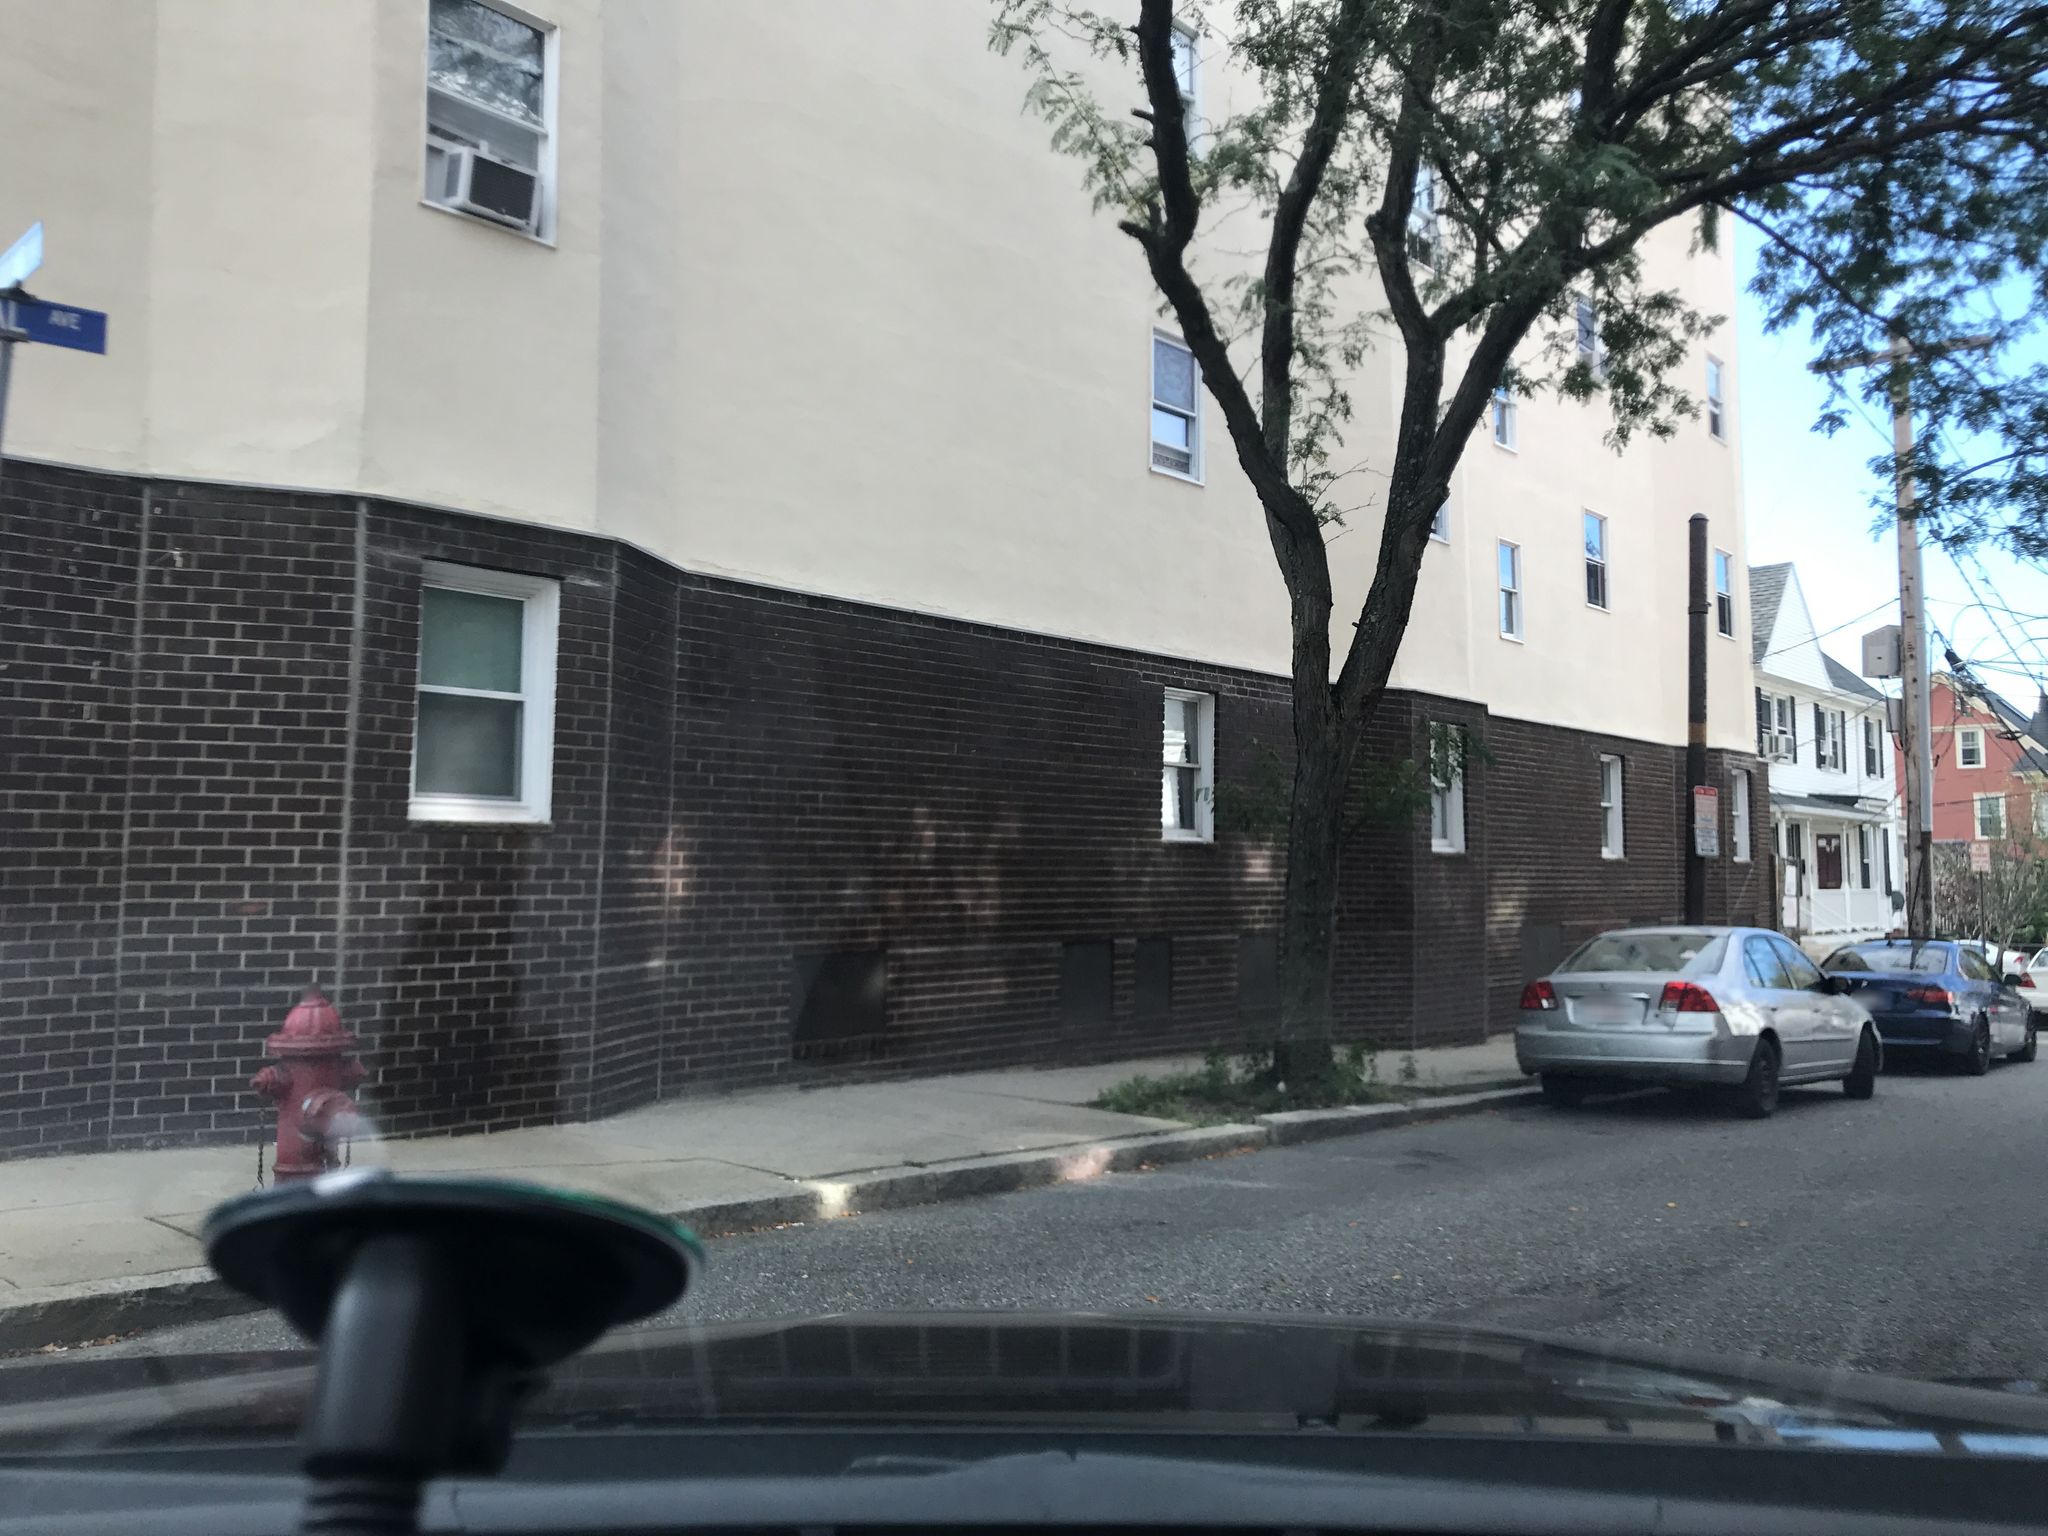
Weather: clear
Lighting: day
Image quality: good
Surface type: walking surface
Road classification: secondary
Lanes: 2
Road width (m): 18.3
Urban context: urban centre
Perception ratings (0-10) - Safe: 2.27, Lively: 7.44, Beautiful: 1.75, Boring: 1.01, Depressing: 1.88, Wealthy: 4.26